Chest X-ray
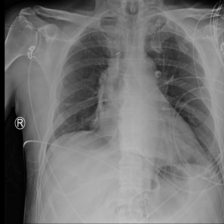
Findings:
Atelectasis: negative
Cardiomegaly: negative
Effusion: negative
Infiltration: negative
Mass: negative
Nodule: negative
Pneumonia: negative
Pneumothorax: positive
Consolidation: negative
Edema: negative
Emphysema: negative
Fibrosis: negative
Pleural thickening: negative
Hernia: negative